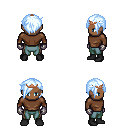
a pixel art fantasy rpg character, male body template, human, dark skin, brown long-sleeve shirt, teal pants, white cyan pixie cut hairstyle, bronze tiara, metal gloves, black shoes, four views (front, back, left, right), 2x2 character sprite sheet, small pixel art, hard edges, no anti-aliasing